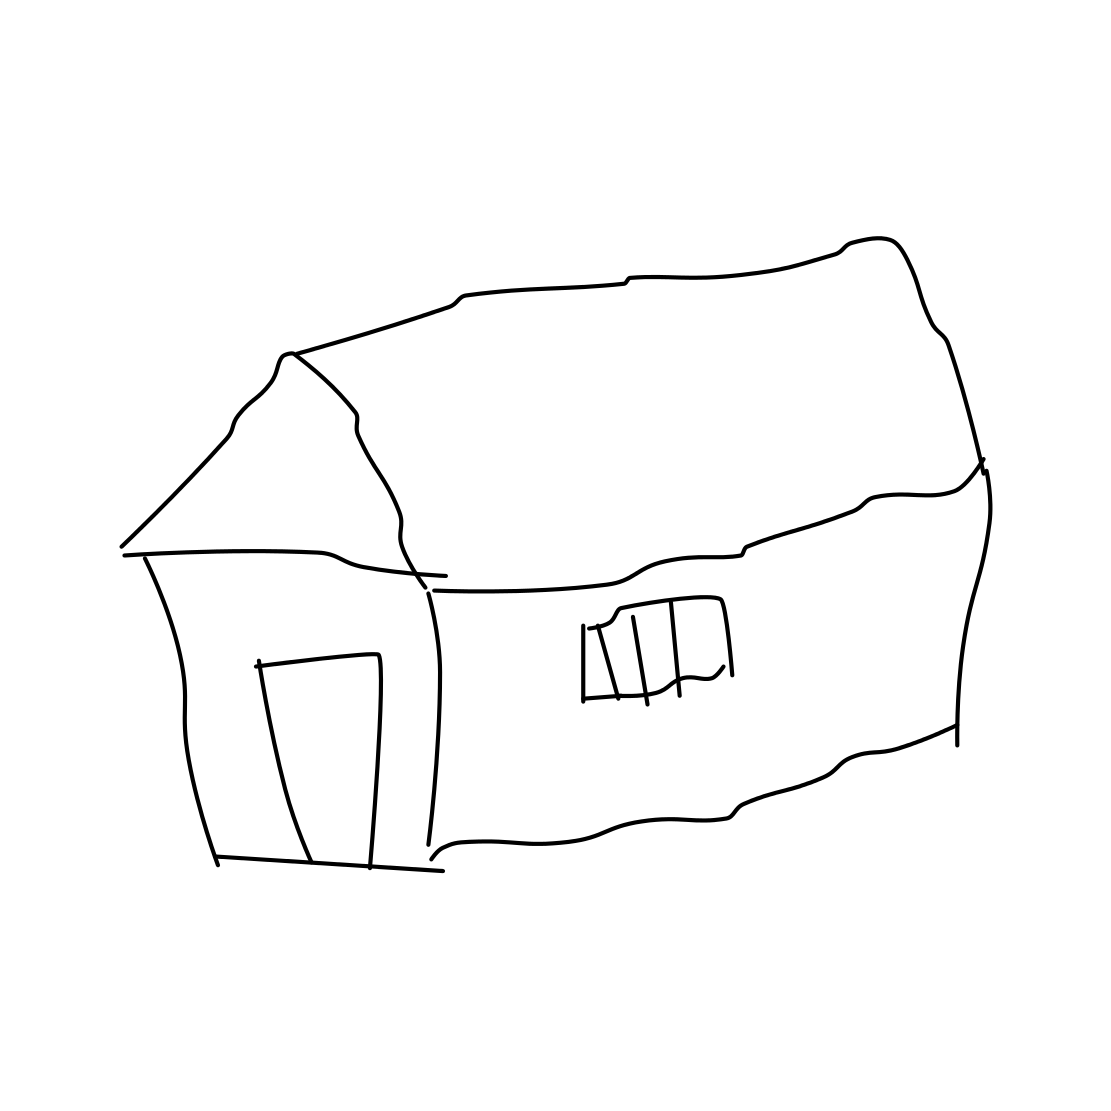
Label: barn